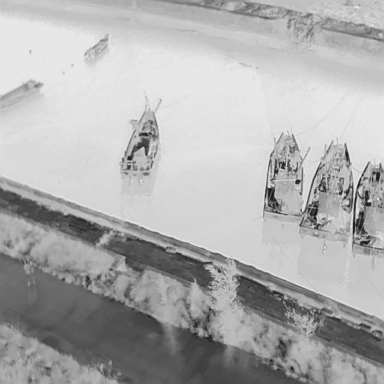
There are six bulk_carriers in the infrared image.